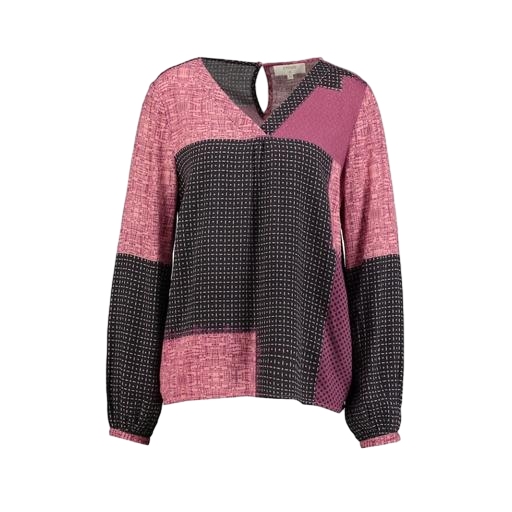
pink raglan sleeve pattern block blouse, multicolor women's tieneck blouse, pink printed shirt, white background